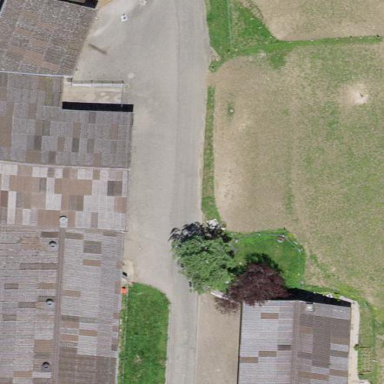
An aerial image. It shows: Farmyard area.